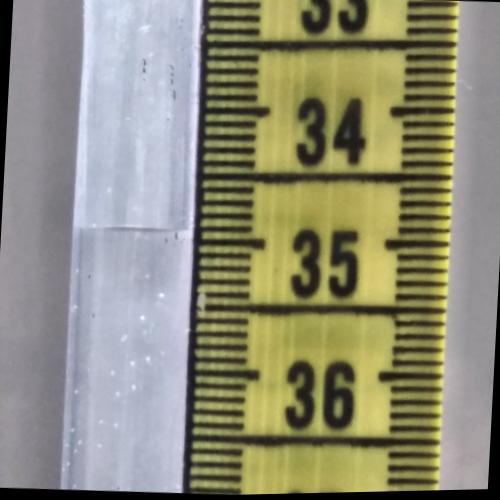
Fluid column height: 34.9 cm